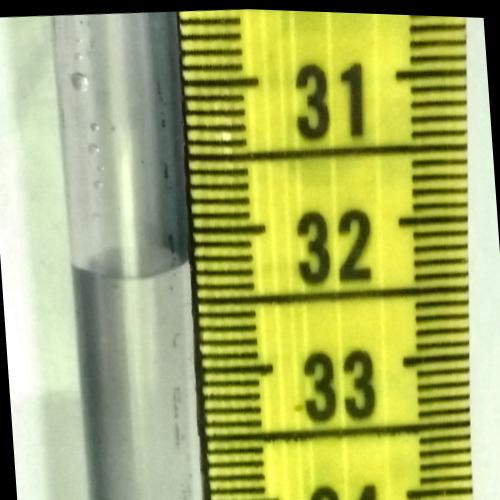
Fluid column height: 32.3 cm